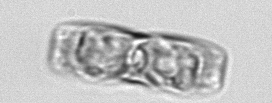
Label: pennate_morphotype1